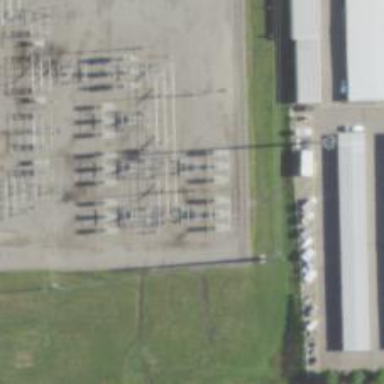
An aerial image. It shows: Switch for power supply.